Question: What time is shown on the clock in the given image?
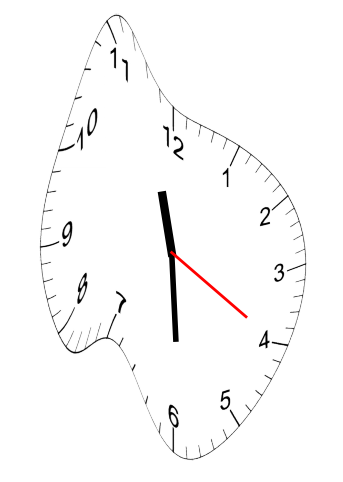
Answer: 11:29:20